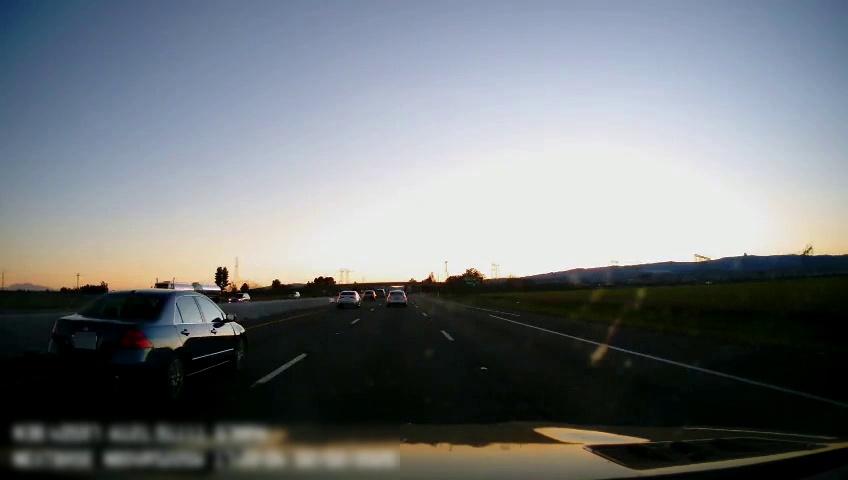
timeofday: Day
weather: Sunny
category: Drivable Space
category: Vehicles | Car
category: Vehicles | Truck
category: Vehicles | Other LV
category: Vehicles | SUV
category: Vehicles | SUV
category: Vehicles | Car
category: Vehicles | Car
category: Vehicles | Car
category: Lanes | Current Lane
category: Lanes | Current Lane
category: Lanes | Alternate Lane
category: Lanes | Alternate Lane
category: Lanes | Alternate Lane
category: Traffic | Signs